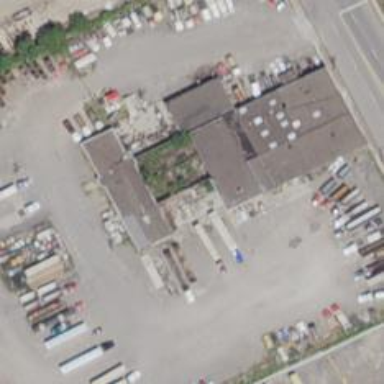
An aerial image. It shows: Industrial building.